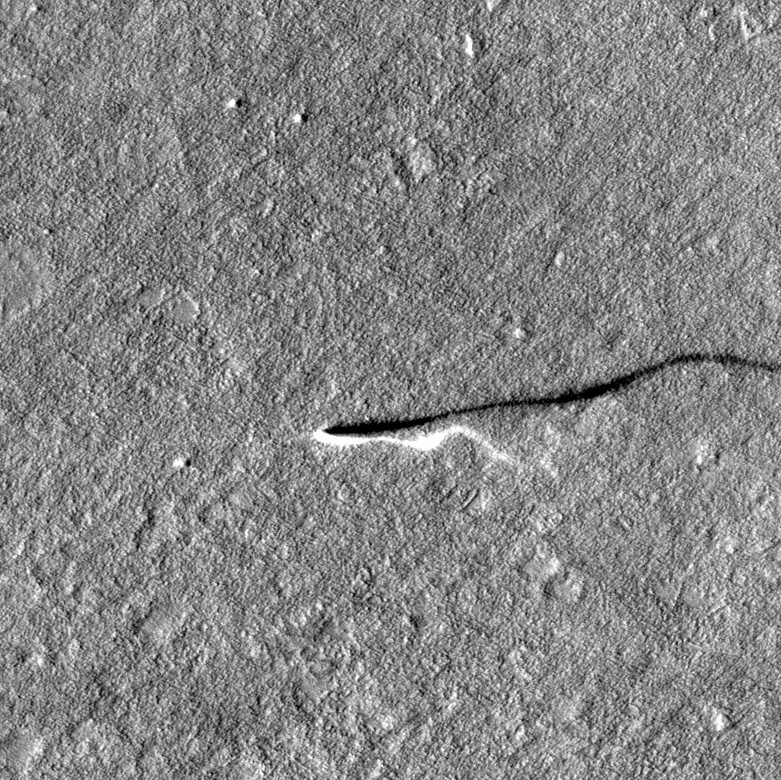
Label: dustdevil